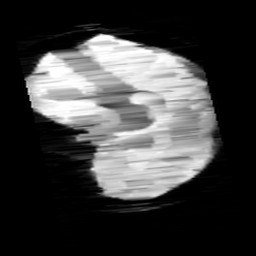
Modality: minIP
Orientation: sagittal
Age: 13
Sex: female
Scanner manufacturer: siemens
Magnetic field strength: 3 T
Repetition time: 0.027 s
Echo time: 0.02 s